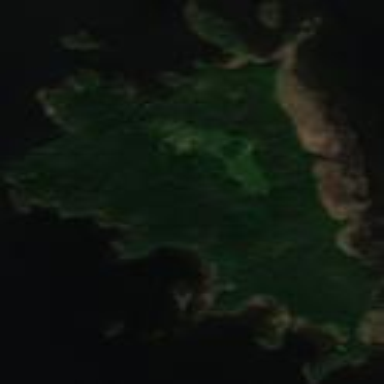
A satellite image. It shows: Island covered with evergreen needle-leaved woodland.